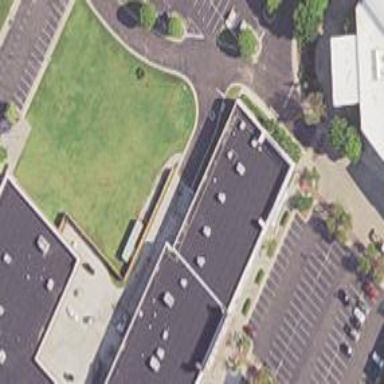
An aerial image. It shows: Retail building.